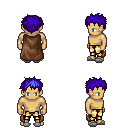
a pixel art fantasy rpg character, male body template, human, tanned skin, brown cape, gold greaves, blue bedhead hairstyle, white slippers, four views (front, back, left, right), 2x2 character sprite sheet, small pixel art, hard edges, no anti-aliasing